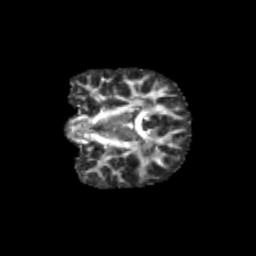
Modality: FA
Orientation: coronal
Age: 11
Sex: female
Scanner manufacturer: siemens
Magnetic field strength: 3 T
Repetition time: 3.8 s
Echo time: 0.07 s